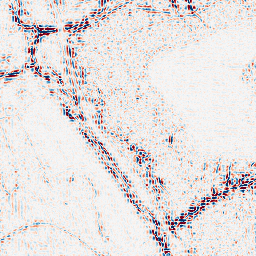
Category: wavelet
Decomposition family: wavelet_biorthogonal
Decomposition parameters: wavelet: bior5.5
level: 2
Upsampling method: bilinear
Upsampling parameters: scale: 2
Upsampling scale: 2